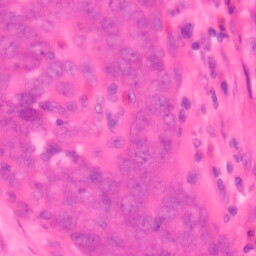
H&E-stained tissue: Colon